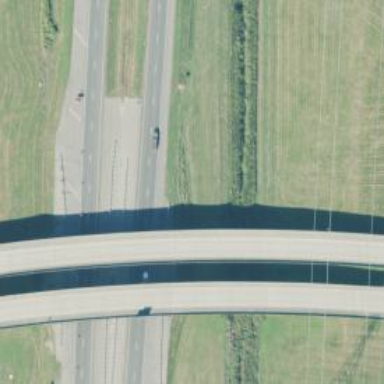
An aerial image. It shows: View of motorway.